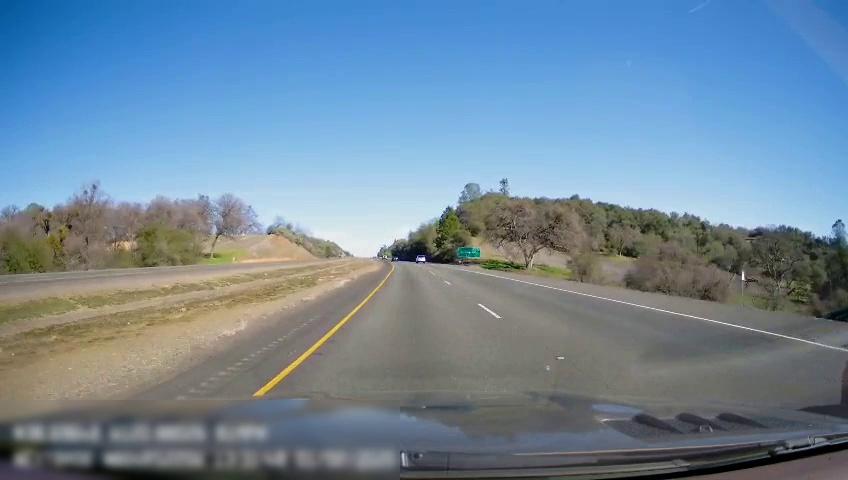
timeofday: Day
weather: Sunny
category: Drivable Space
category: Drivable Space
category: Vehicles | Car
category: Vehicles | SUV
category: Lanes | Current Lane
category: Lanes | Current Lane
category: Lanes | Alternate Lane
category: Traffic | Signs